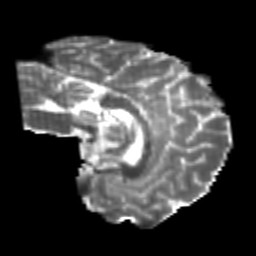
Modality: T2w
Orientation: sagittal
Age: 22
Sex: male
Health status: healthy
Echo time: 0.074 s